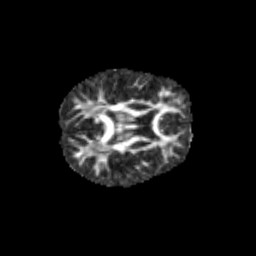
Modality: FA
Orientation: axial
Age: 9
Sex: female
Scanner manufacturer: siemens
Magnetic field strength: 3 T
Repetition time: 3.8 s
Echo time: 0.07 s